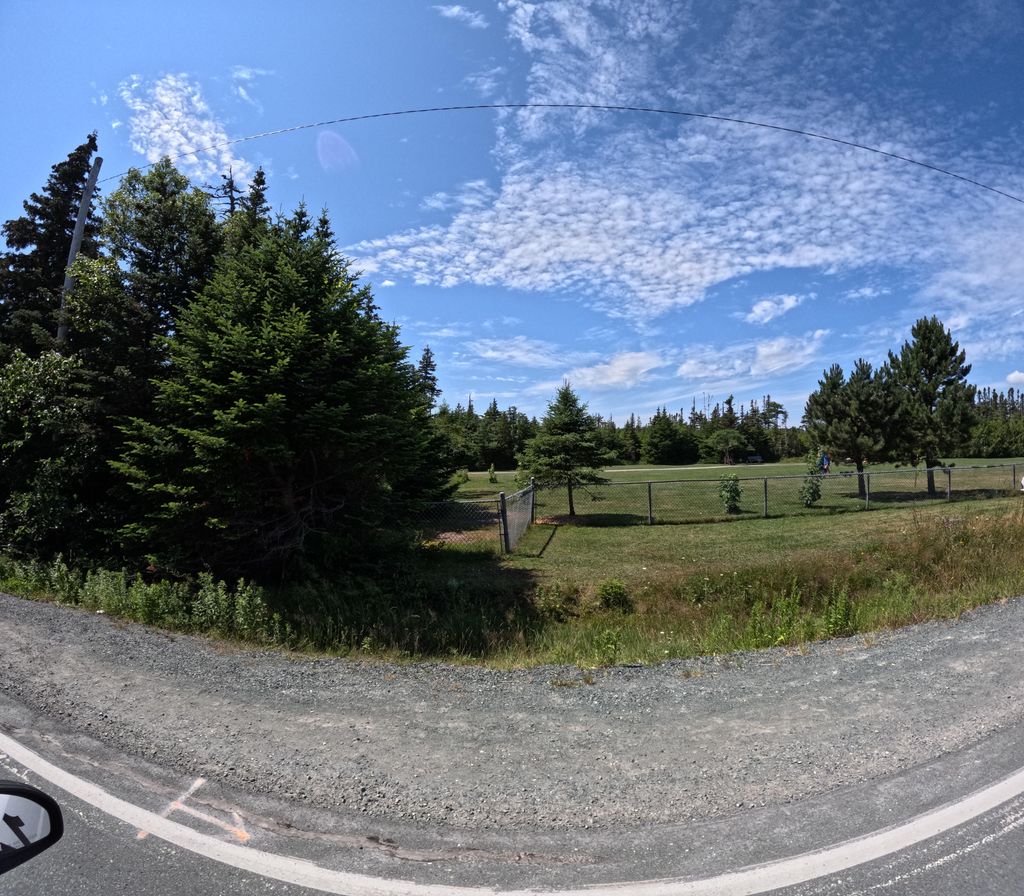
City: st_johns